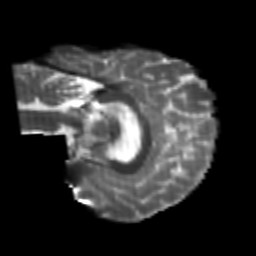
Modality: T2w
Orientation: sagittal
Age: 25
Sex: female
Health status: healthy
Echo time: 0.074 s